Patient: sex M, age 62
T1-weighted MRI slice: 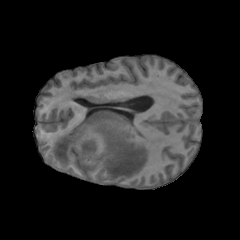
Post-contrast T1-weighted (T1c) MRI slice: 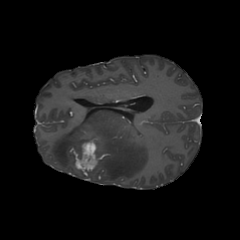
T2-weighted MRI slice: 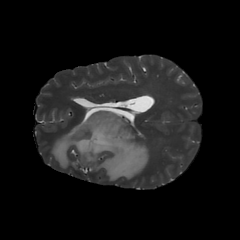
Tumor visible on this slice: yes
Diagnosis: Glioblastoma, IDH-wildtype
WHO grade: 4